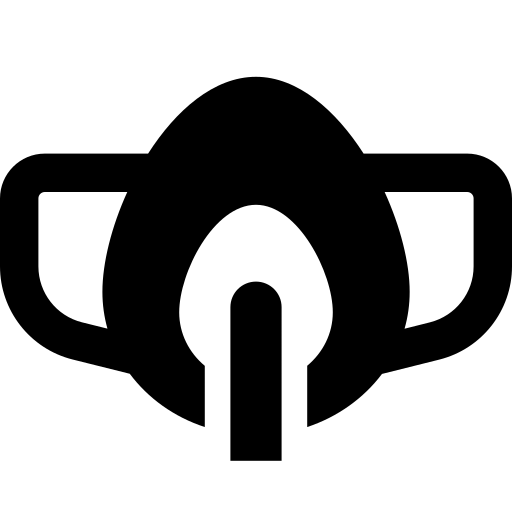
Tags: icon, FontAwesome, fa-icon, solid, mask, ventilator